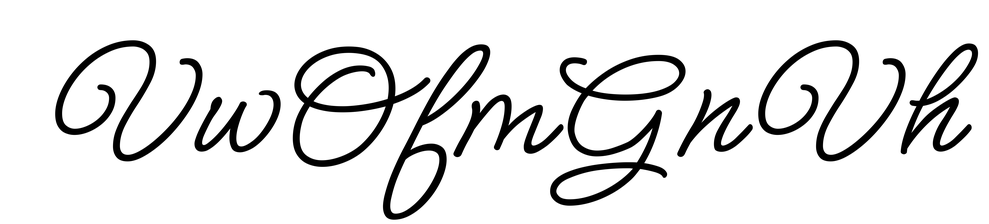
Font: MeowScript-Regular